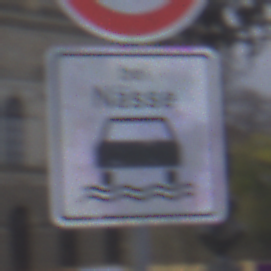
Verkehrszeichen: BeiNaesse
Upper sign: Geschwindigkeit110
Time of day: MorningAfternoon
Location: Outdoor (Urban)
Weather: PartlyCloudy
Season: NotSpecified
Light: Natural